Question: Is it possible to have separator of diferent sizes as the example below

<URL>
'''
<tr class="foo">
<td>
<div>
<p>
<span class="departureTime">03h00</span>
<span>New-York</span>
</p>
<p class="espacement_important">
<span class="arrivalTime">15h00</span>
<span>Bahamas</span>
</p>
<p class="duration espacement_important"><span >8h00</span>
<span>2 correspond.</span>
<span>A380</span>
</p>
</div>
</td>
<td class="unavailable">indisponible</td>
<td><input type="radio" />
<label >10.00 EUR</label>
</td>
<td><input type="radio" />
<label >50.00 EUR</label>
</td>
</tr>
'''
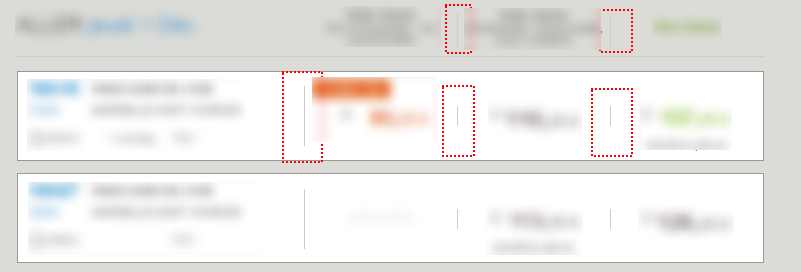
Answer: You can do this usign 'pseudo-elemnts':
First assign name classes to your 'td' elements like 'long' and 'short':
'''
<td class="long">
<div>
<p>
<span class="departureTime">03h00</span>
<span>New-York</span>
</p>
<p class="espacement_important">
<span class="arrivalTime">15h00</span>
<span>Bahamas</span>
</p>
<p class="duration espacement_important"><span>8h00</span>
<span>2 correspond.</span>
<span>A380</span>
</p>
</div>
</td>
<td class="unavailable">indisponible</td>
<td class="short">
<input type="radio" />
<label>10.00 EUR</label>
</td>
'''
Then use CSS like this:
'''
.long {
position:relative;
}
.long:after {
content:" ";
height:80%;
border-right:1px solid #eee;
position:Absolute;
right:0;
top:10%;
}
.short {
position:relative;
}
.short:after, .short:before {
content:" ";
height:40%;
border-right:1px solid #eee;
position:Absolute;
right:0;
top:30%;
}
.short:before {
left:0;
right:auto;
}
'''
### PlunkerDemo
---
If you want to avoid the classnames you can use 'nth-child' but only if suits your needs